Field crop: tomato
Growth stage: 2
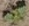
Species: solanum